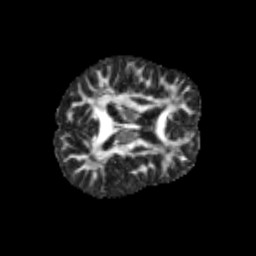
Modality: FA
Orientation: axial
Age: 11
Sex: male
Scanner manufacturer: siemens
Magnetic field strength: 3 T
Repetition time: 3.8 s
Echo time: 0.07 s